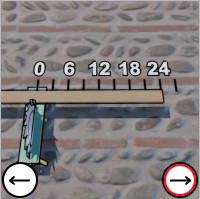
Task: length
Answer: 24
First scale value: 6.0